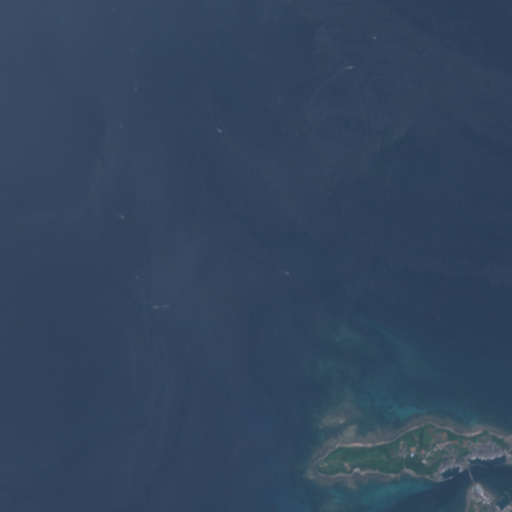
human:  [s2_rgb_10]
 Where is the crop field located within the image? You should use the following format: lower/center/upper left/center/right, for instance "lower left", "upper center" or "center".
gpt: The crop field is located in the lower right of the image.
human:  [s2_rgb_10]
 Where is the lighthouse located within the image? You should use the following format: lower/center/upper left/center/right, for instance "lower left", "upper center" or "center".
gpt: The lighthouse is located in the lower center of the image.
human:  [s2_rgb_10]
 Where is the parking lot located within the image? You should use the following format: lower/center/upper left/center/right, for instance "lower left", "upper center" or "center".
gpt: The parking lot is located in the lower right of the image.
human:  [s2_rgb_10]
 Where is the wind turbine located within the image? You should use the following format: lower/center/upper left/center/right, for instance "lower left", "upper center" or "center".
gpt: The wind turbine is located in the lower center of the image.
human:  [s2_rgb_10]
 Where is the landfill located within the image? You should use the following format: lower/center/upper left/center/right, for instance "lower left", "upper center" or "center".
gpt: There is no landfill in the image.